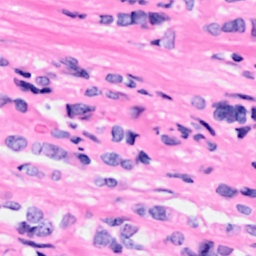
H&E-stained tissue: Breast